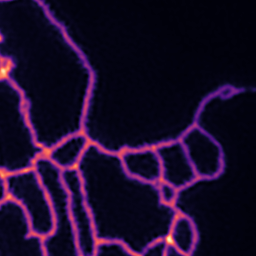
Label: Super-resolution ER image